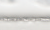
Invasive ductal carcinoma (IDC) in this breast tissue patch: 0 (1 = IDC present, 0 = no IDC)